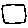
Label: square